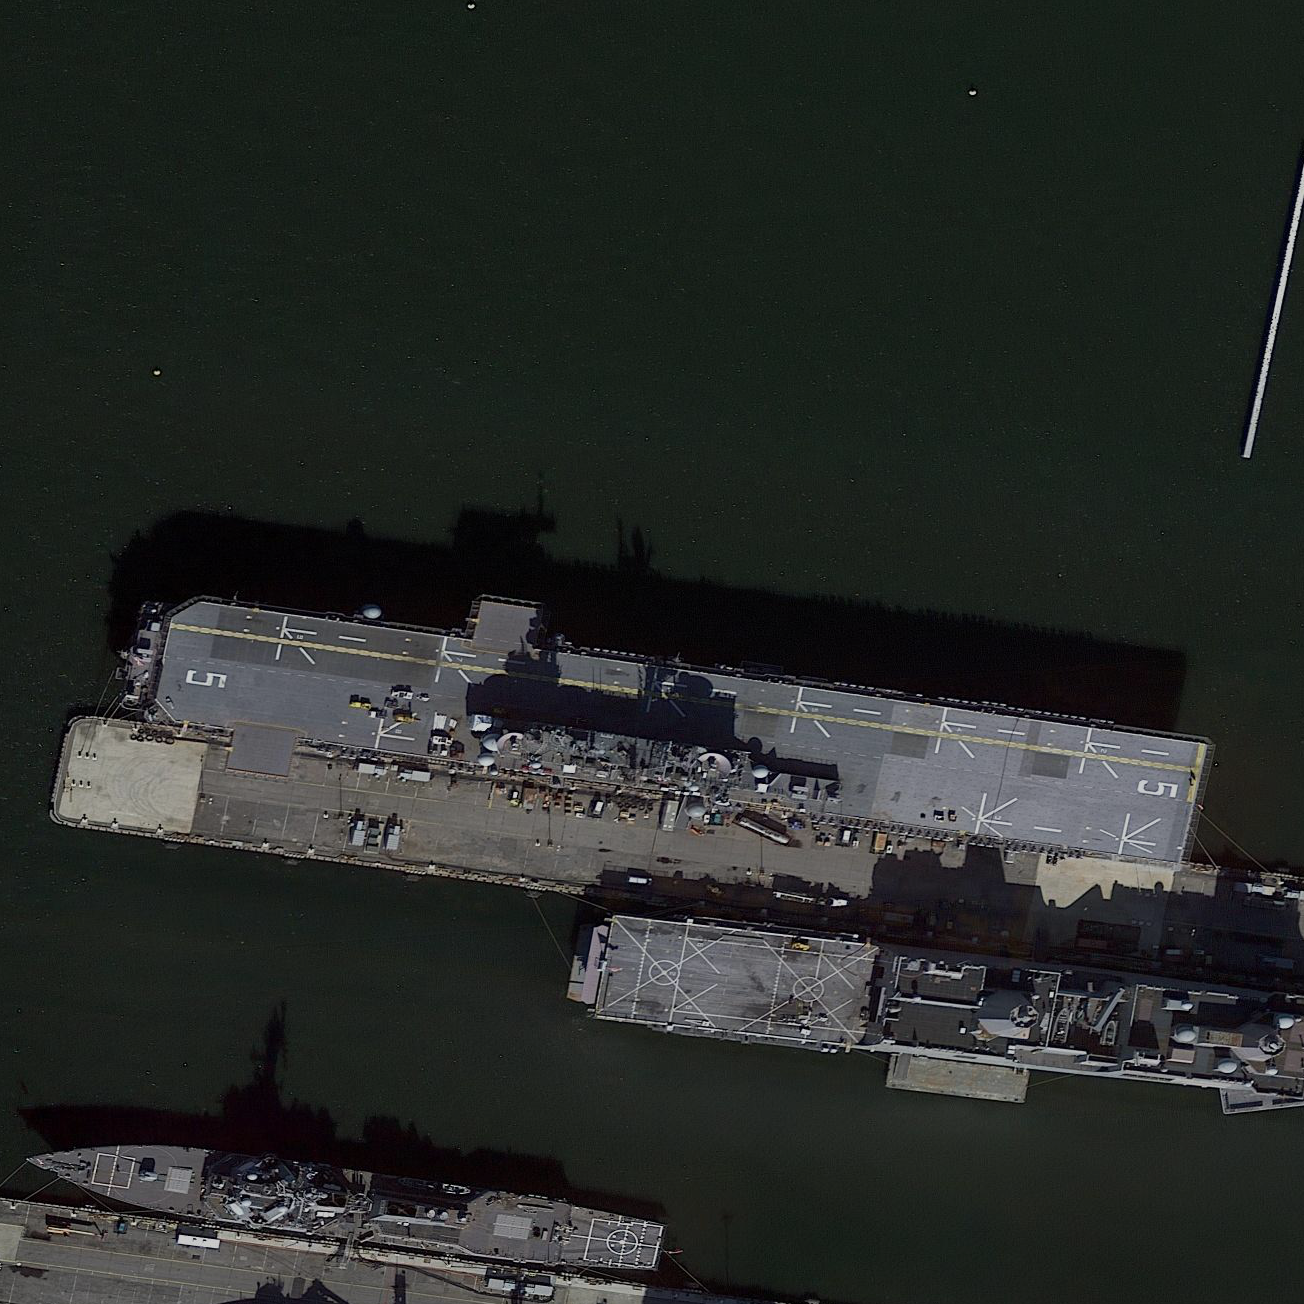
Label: assault